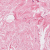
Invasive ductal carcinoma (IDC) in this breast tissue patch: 0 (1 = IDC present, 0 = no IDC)